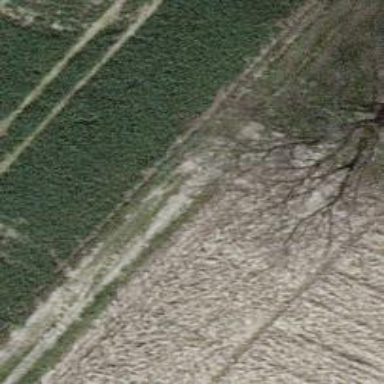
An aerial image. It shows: Grassy track with grade3 tracktype.